Question:
'''
ArgumentNullException: Value cannot be null.
Parameter name: key
System.Collections.Generic.Dictionary<TKey, TValue>.FindEntry(TKey key)
Microsoft.AspNetCore.Http.Internal.RequestCookieCollection.ContainsKey(string key)
Abp.AspNetCore.Mvc.Antiforgery.AbpAutoValidateAntiforgeryTokenAuthorizationFilter.ShouldValidate(AuthorizationFilterContext context) in AbpAutoValidateAntiforgeryTokenAuthorizationFilter.cs
Microsoft.AspNetCore.Mvc.ViewFeatures.Internal.ValidateAntiforgeryTokenAuthorizationFilter.OnAuthorizationAsync(AuthorizationFilterContext context)
Microsoft.AspNetCore.Mvc.Internal.ResourceInvoker.InvokeFilterPipelineAsync()
Microsoft.AspNetCore.Mvc.Internal.ResourceInvoker.InvokeAsync()
Microsoft.AspNetCore.Builder.RouterMiddleware.Invoke(HttpContext httpContext)
Microsoft.AspNetCore.StaticFiles.StaticFileMiddleware.Invoke(HttpContext context)
Microsoft.AspNetCore.Diagnostics.EntityFrameworkCore.MigrationsEndPointMiddleware.Invoke(HttpContext context)
Microsoft.AspNetCore.Diagnostics.EntityFrameworkCore.DatabaseErrorPageMiddleware.Invoke(HttpContext httpContext)
Microsoft.AspNetCore.Diagnostics.EntityFrameworkCore.DatabaseErrorPageMiddleware.Invoke(HttpContext httpContext)
Microsoft.AspNetCore.Diagnostics.DeveloperExceptionPageMiddleware.Invoke(HttpContext context)
'''
'''
public IActionResult Index()
{
return View();
}
[HttpPost]
public IActionResult Index(CreateUserInput input)
{
if (HttpContext.Request.Cookies.ContainsKey(".AspNetCore.Antiforgery."))
{
_userAppService.Create(input);
}
return RedirectToAction("Index","Home");
}
'''
'''
@model DutyV2.Users.DTO.CreateUserInput
@{
ViewData["Title"] = "Index";
}
<h2>Index</h2>
<form asp-action="Index" method="post">
<div class="input-group">
<label class="control-label" asp-for="Name"></label>
<input asp-for="Name" class="form-control" type="text" />
</div>
<div class="input-group">
<label class="control-label" asp-for="Email"></label>
<input asp-for="Email" class="form-control" type="email" />
</div>
<input type="submit" value="Create"/>
</form>
'''
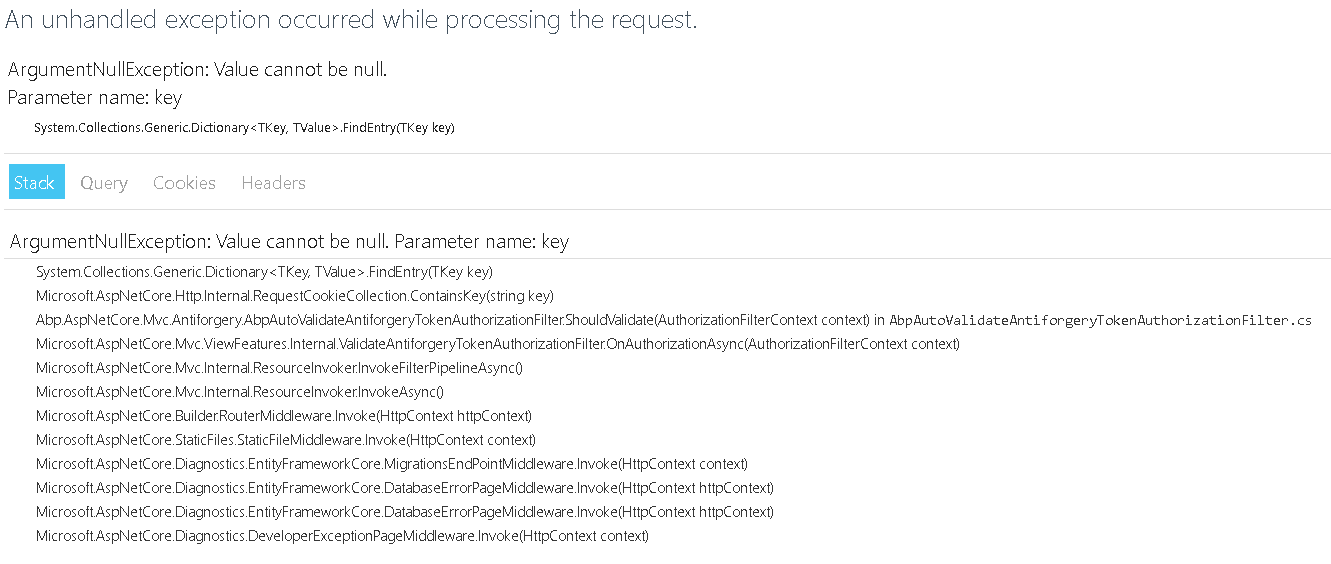
Answer: Update your ABP version to v4.0.1 or above.
It is due to 'ContainsKey' getting called with 'null' if cookie authentication is not used.
The bug occurred in 'AbpAutoValidateAntiforgeryTokenAuthorizationFilter' and 'AbpValidateAntiforgeryTokenAuthorizationFilter'.
The relevant pull request: <URL>